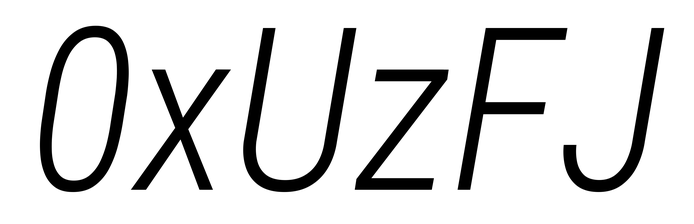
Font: Roboto-Italic_Condensed_Light_Italic